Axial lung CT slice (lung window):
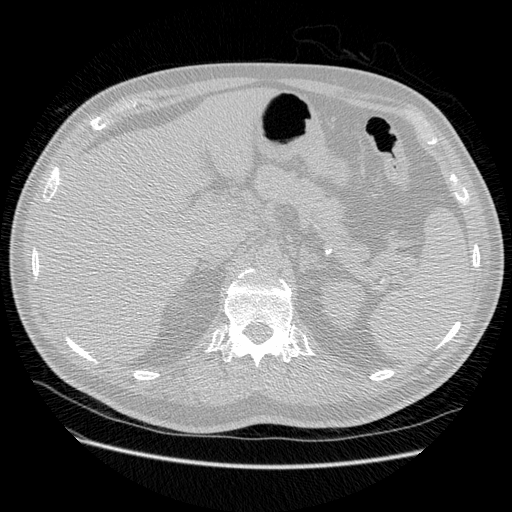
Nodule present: no